Question: I am taking an image file and thumbnailing and cropping it with the following PIL code:
'''
image = Image.open(filename)
image.thumbnail(size, Image.ANTIALIAS)
image_size = image.size
thumb = image.crop( (0, 0, size[0], size[1]) )
offset_x = max( (size[0] - image_size[0]) / 2, 0 )
offset_y = max( (size[1] - image_size[1]) / 2, 0 )
thumb = ImageChops.offset(thumb, offset_x, offset_y)
thumb.convert('RGBA').save(filename, 'JPEG')
'''
This works great, except when the image isn't the same aspect ratio, the difference is filled in with a black color (or maybe an alpha channel?). I'm ok with the filling, I'd just like to be able to select the fill color -- or better yet an alpha channel.
Output example:

How can I specify the fill color?
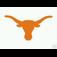
Answer: I altered the code just a bit to allow for you to specify your own background color, including transparency.
The code loads the image specified into a PIL.Image object, generates the thumbnail from the given size, and then pastes the image into another, full sized surface.
---
'''
# assuming 'import from PIL *' is preceding
thumbnail = Image.open(filename)
# generating the thumbnail from given size
thumbnail.thumbnail(size, Image.ANTIALIAS)
offset_x = max((size[0] - thumbnail.size[0]) / 2, 0)
offset_y = max((size[1] - thumbnail.size[1]) / 2, 0)
offset_tuple = (offset_x, offset_y) #pack x and y into a tuple
# create the image object to be the final product
final_thumb = Image.new(mode='RGBA',size=size,color=(255,255,255,0))
# paste the thumbnail into the full sized image
final_thumb.paste(thumbnail, offset_tuple)
# save (the PNG format will retain the alpha band unlike JPEG)
final_thumb.save(filename,'PNG')
'''